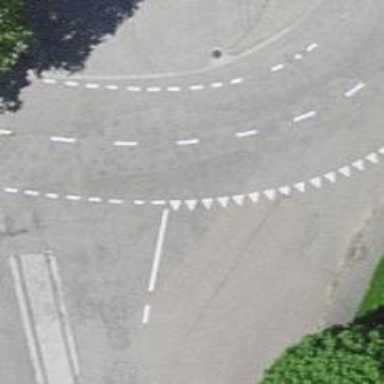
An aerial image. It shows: Paved tertiary road.